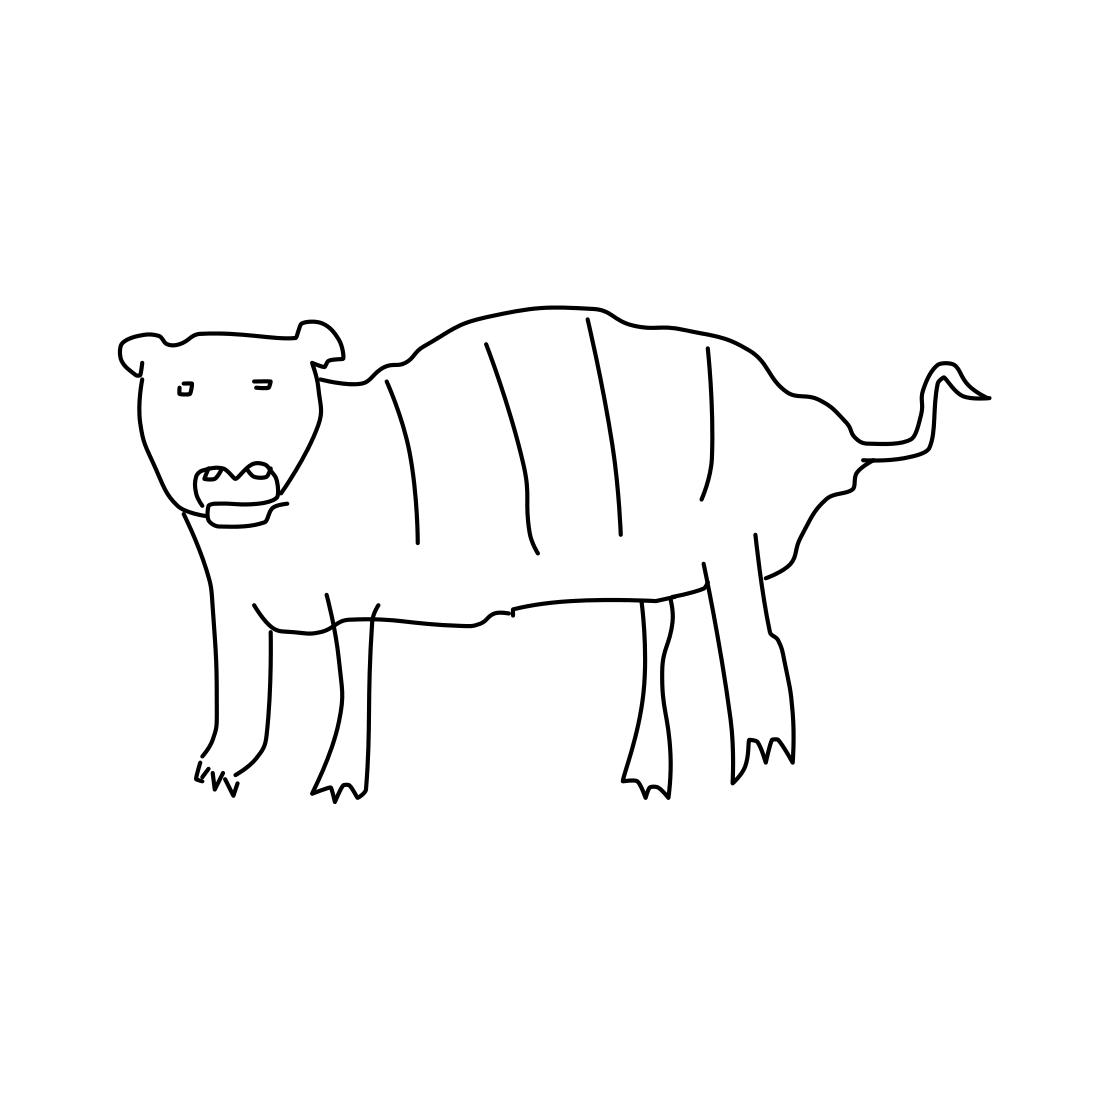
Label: tiger